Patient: sex F, age 19
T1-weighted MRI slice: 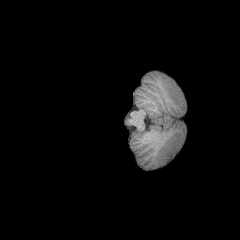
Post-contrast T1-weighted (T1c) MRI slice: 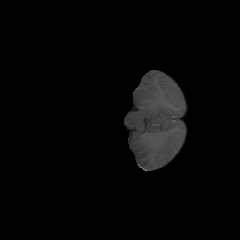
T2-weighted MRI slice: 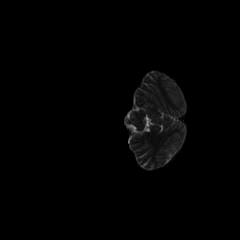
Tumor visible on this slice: no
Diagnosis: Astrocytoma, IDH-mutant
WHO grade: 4